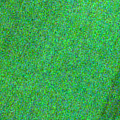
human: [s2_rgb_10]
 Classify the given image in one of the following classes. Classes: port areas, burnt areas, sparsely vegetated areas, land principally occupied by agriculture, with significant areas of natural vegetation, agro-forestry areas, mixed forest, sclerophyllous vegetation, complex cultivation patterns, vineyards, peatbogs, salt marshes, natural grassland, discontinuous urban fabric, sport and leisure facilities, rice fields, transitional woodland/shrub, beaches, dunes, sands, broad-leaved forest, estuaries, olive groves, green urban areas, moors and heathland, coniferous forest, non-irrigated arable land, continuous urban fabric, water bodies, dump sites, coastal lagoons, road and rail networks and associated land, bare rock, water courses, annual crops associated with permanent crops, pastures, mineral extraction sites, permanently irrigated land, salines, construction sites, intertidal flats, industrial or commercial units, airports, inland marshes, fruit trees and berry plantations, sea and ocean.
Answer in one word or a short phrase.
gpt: sea and ocean